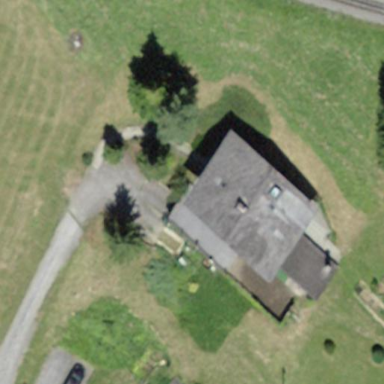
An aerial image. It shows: Detached building.